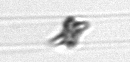
Label: Dactyliosolen_blavyanus